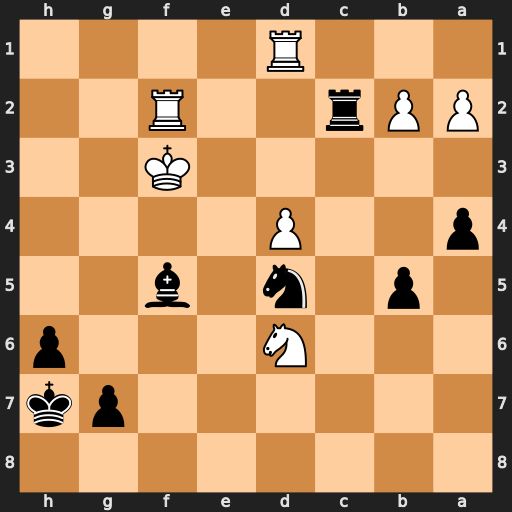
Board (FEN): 8/6pk/3N3p/1p1n1b2/p2P4/5K2/PPr2R2/3R4
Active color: b
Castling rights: -
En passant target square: -
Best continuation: Bg4+ Kxg4 Rxf2